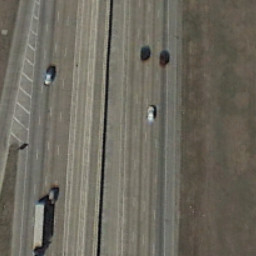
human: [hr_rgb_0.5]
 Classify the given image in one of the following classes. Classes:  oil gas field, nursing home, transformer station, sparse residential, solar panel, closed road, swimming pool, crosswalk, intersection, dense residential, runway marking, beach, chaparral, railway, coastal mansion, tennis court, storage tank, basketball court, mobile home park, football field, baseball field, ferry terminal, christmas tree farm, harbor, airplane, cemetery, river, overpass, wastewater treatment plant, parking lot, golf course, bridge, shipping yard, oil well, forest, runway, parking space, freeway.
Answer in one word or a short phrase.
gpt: freeway